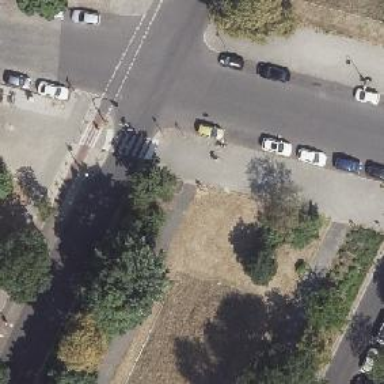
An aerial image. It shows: Marked zebra crossing with right kerb extension.